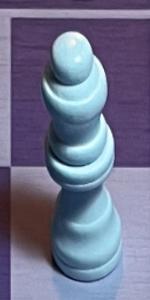
Label: Queen_White